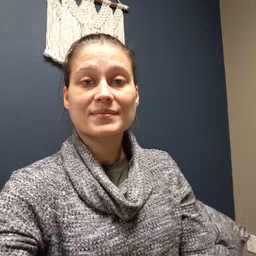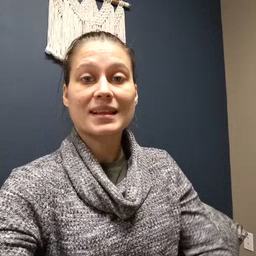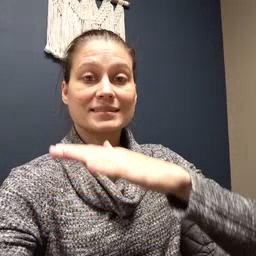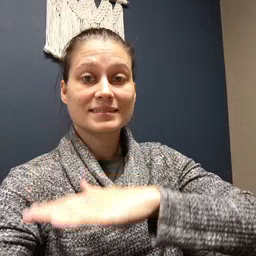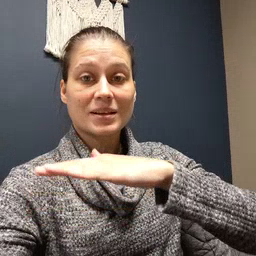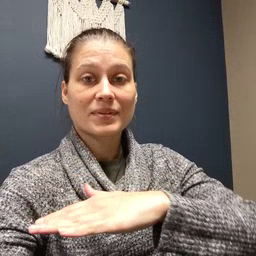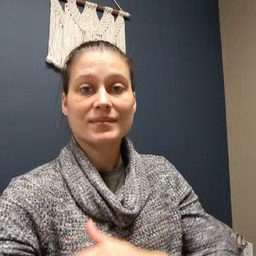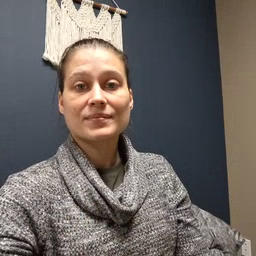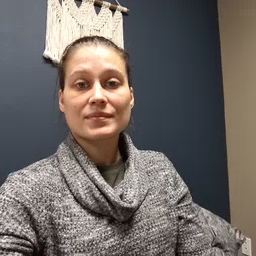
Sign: table